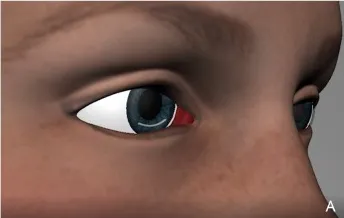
A) Ozurdex. Located in the inferior angle.
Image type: medical_photograph (other_medical_photograph)